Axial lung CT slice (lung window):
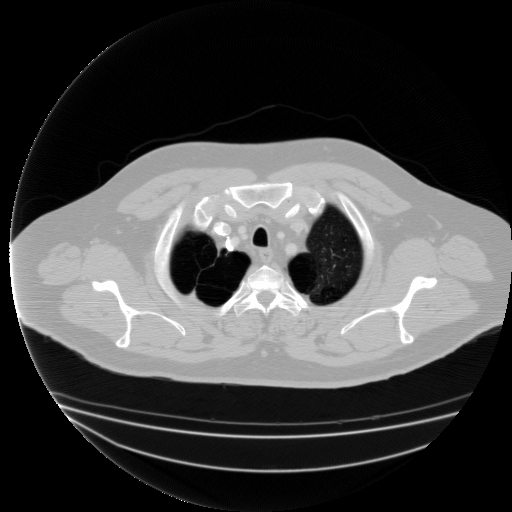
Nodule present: no